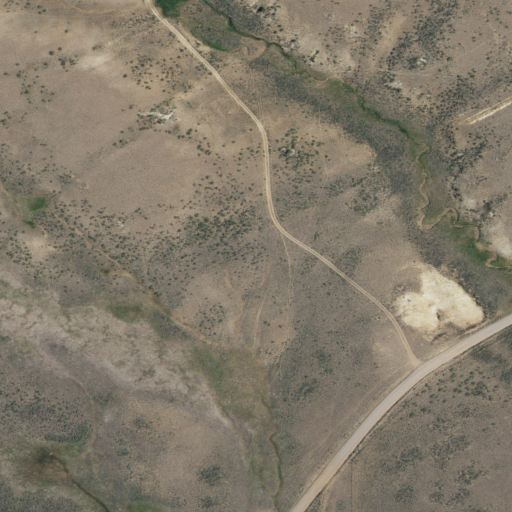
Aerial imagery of plain(s) in Idaho named Summit Flat containing shrub and grassland